Question: Hi got a bit problem and I can't find any lead, here it goes
I'm working with OAuth2-client from <URL> and I'm doing it in codeigniter
this is my controller :
'''
public function index()
{
include(APPPATH.'libraries/League/OAuth2/Client/Provider/IdentityProvider.php');
include(APPPATH.'libraries/League/OAuth2/Client/Provider/Google.php');
$provider = new League\OAuth2\Client\Provider\Google(array(
'clientId' => '********************.apps.googleusercontent.com',
'clientSecret' => '**************************',
'redirectUri' => '**************************/oauth2callback'
));
if ( ! isset($_GET['code'])) {
// If we don't have an authorization code then get one
$provider->authorize();
} else {
try {
// Try to get an access token (using the authorization code grant)
$t = $provider->getAccessToken('authorization_code', array('code' => $_GET['code']));
// NOTE: If you are using Eventbrite you will need to add the grant_type parameter (see below)
// $t = $provider->getAccessToken('authorization_code', array('code' => $_GET['code'], 'grant_type' => 'authorization_code'));
try {
// We got an access token, let's now get the user's details
$userDetails = $provider->getUserDetails($t);
foreach ($userDetails as $attribute => $value) {
var_dump($attribute, $value) . PHP_EOL . PHP_EOL;
}
} catch (Exception $e) {
// Failed to get user details
}
} catch (Exception $e) {
// Failed to get access token
}
}
}
'''
I get the OAuth class and save it to my library folder
Somehow I manage to open the google "Choose Account" or "login" and the request for permission this
but when I click Accept the page reload to this 'url https://mysite.com/oauth2callback?state=****&code=***'
and that is 404 in my end.
does anyone have better solution to this, could anyone help me.
this is my 1st try using OAUTH and working in google app engine so please spare me. Thanks in advance.
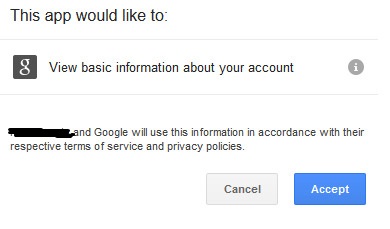
Answer: When the user approves the OAuth, Google redirects back to your app with the URL you registered with them, in your case this is /oauth2callback (this is actually the default). It looks as though, from the code you have posted, that the code to deal with this request is in the index() function.
So, to fix you code, you can either move the logic from the index function to a new handler / controller which responds to /oauth2callback, or change the redirectUri, both in your code and at google cloud console to point back to whatever URL calls the index() function.